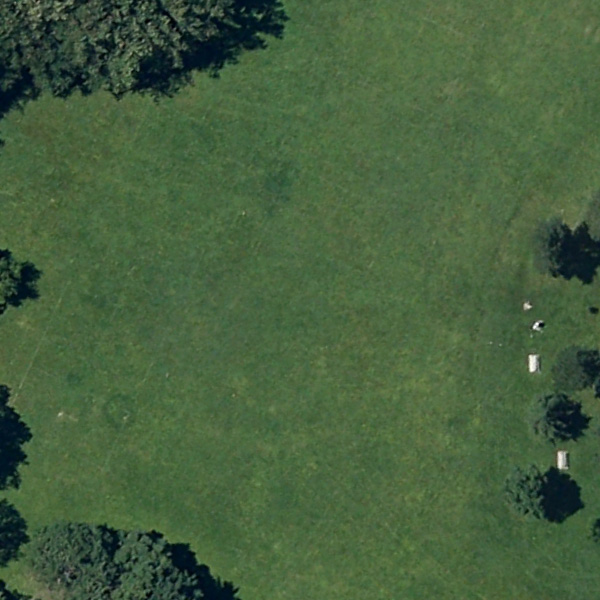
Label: Meadow